Question: I was using some of Apple's example code to write the Twitter integration for my app.
However, I get a whopping amount of errors (mostly being Semantic and parse errors).
How can this be solved?
'''
-(IBAction)TWButton:(id)sender {
ACAccountStore *accountstore = [[ACAccountStore alloc] init];
//Make sure to retrive twitter accounts
ACAccountType *accountType = [accountstore accountTypeWithAccountTypeIdentifier:ACAccountTypeIdentifierTwitter];
[accountstore requestAccessToAccountsWithType:accountType withCompletionHandler:^(BOOL granted, NSError *error) {
if (granted) [{
NSArray *accountsArray = [accountstore accountsWithAccountType:accountType];
if ([accountsArray count] > 0) {
ACAccount *twitterAccount = [accountsArray objectAtIndex:0];
TWRequest *postRequest = [[TWRequest alloc] initWithURL:[NSURL URLWithString:@"http://api.twitter.com/1/statuses/update.json"] parameters:[NSDictionary dictionaryWithObject:[@"Tweeted from iBrowser" forKey:@"status"] requestMethod:TWRequestMethodPOST];
[postRequest setAccount:twitterAccount];
[postRequest preformRequestWithHandeler:^(NSData *responseData, NSHTTPURLResponse *urlResponse, NSError *error) {
NSString *output = [NSString stringWithFormat:@"HTTP response status: %i", [urlResponse statusCode]];
[self preformSelectorOnMainThread:@selector(displaytext:) withObject:output waitUntilDone:NO];
}];
}
}];
}
//Now lets see if we can actually tweet
-(void)canTweetStatus {
if ([TWTweetComposeViewController canSendTweet]) {
self.TWButton.enabled = YES
self.TWButton.alpha = 1.0f;
}else{
self.TWButton.enabled = NO
self.TWButton.alpha = 0.5f;
}
}
'''

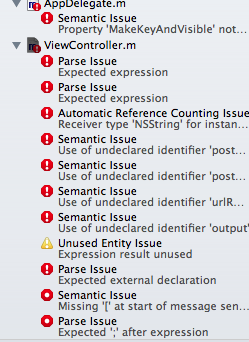
Answer: The first error I see is easy to get rid of.
Objective C convention is to make the first letters of each method name lower case.
Use 'makeKeyAndVisible' in your AppDelegate.m
The other errors we'd probably need to see where (in your code) the errors are being thrown, not just what kind of errors.